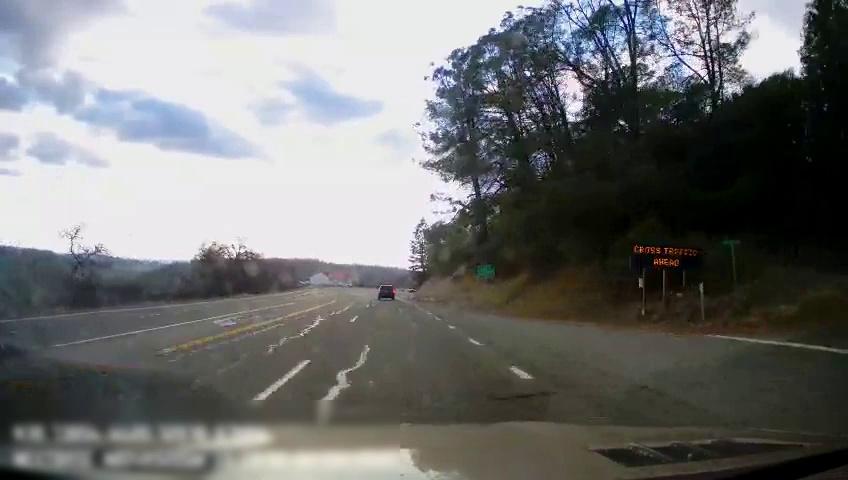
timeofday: Day
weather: Cloudy
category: Drivable Space
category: Vehicles | SUV
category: Lanes | Opposite Lane
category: Lanes | Alternate Lane
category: Lanes | Alternate Lane
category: Lanes | Current Lane
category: Lanes | Current Lane
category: Lanes | Alternate Lane
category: Traffic | Signs
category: Traffic | Signs